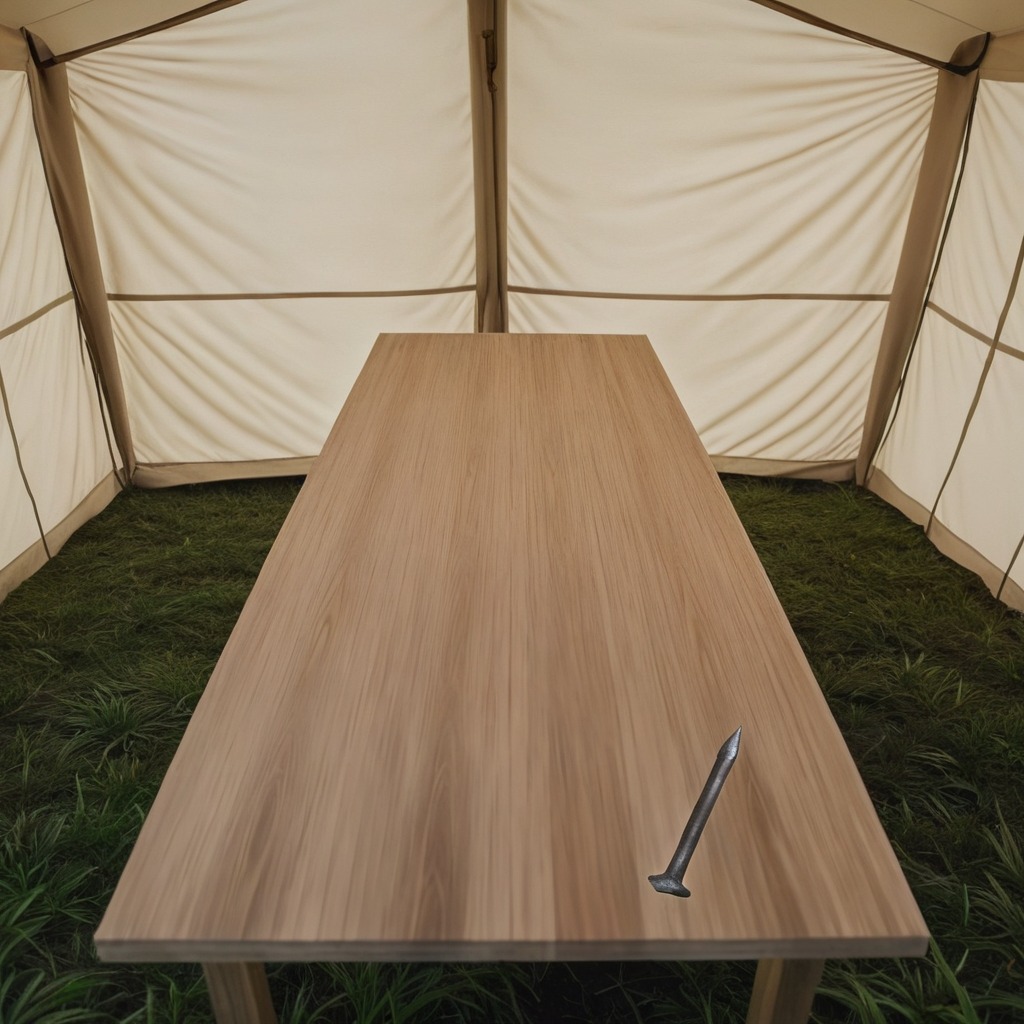
A nail is lying on the wooden table inside a jungle field workshop tent.